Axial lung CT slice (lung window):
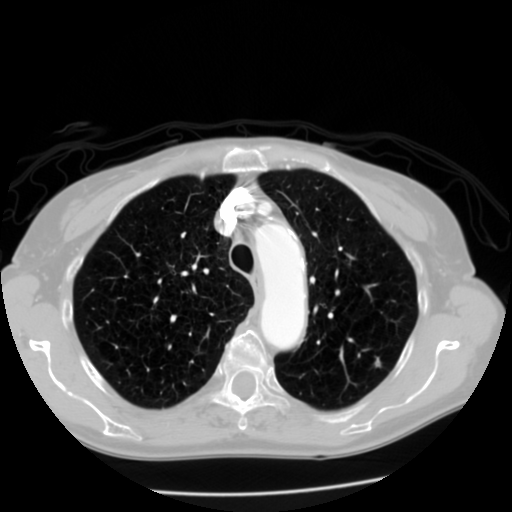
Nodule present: yes
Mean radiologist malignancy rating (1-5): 3.667